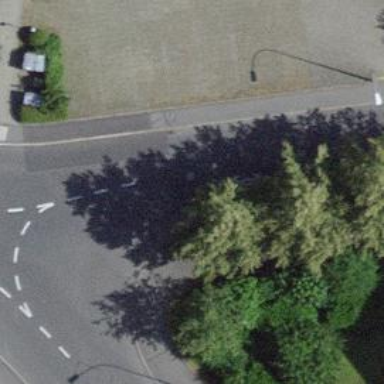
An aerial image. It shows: Kerb serving as barrier.